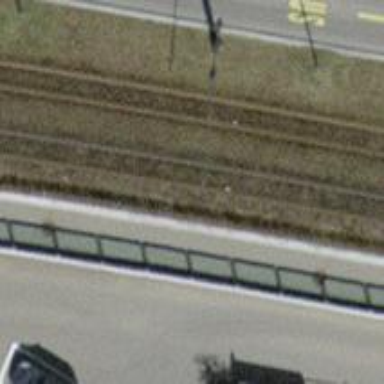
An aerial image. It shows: Tram railway with one track and electrified contact line.